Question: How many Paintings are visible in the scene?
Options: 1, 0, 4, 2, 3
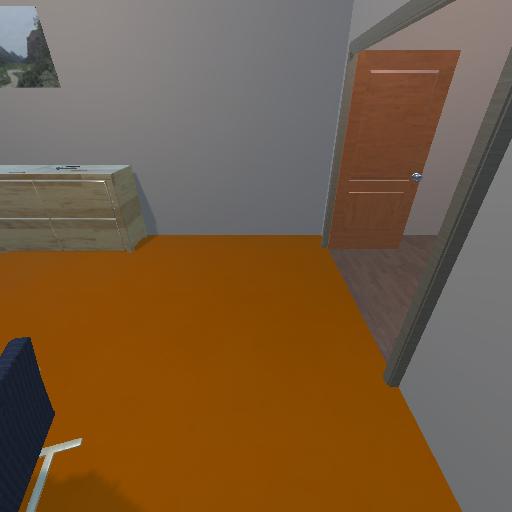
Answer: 1